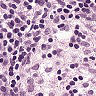
Metastatic tissue present: no